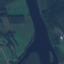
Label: River